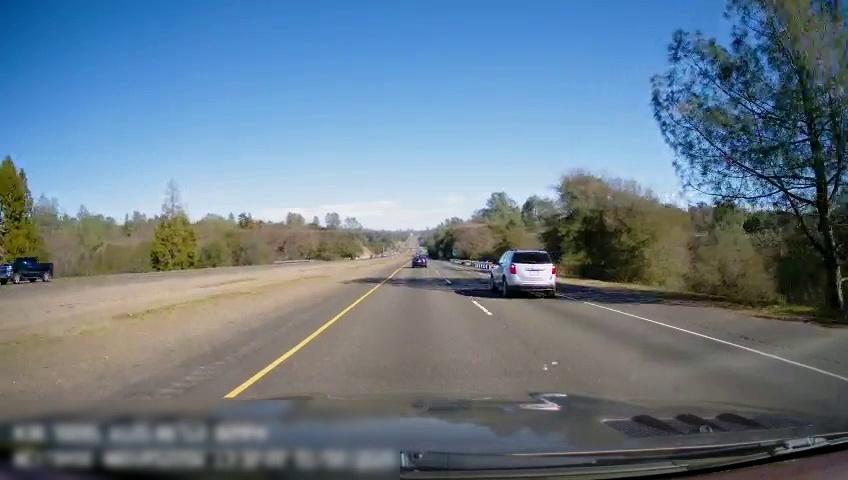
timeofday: Day
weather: Sunny
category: Drivable Space
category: Drivable Space
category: Vehicles | Truck
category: Vehicles | SUV
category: Vehicles | Car
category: Lanes | Current Lane
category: Lanes | Current Lane
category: Lanes | Alternate Lane